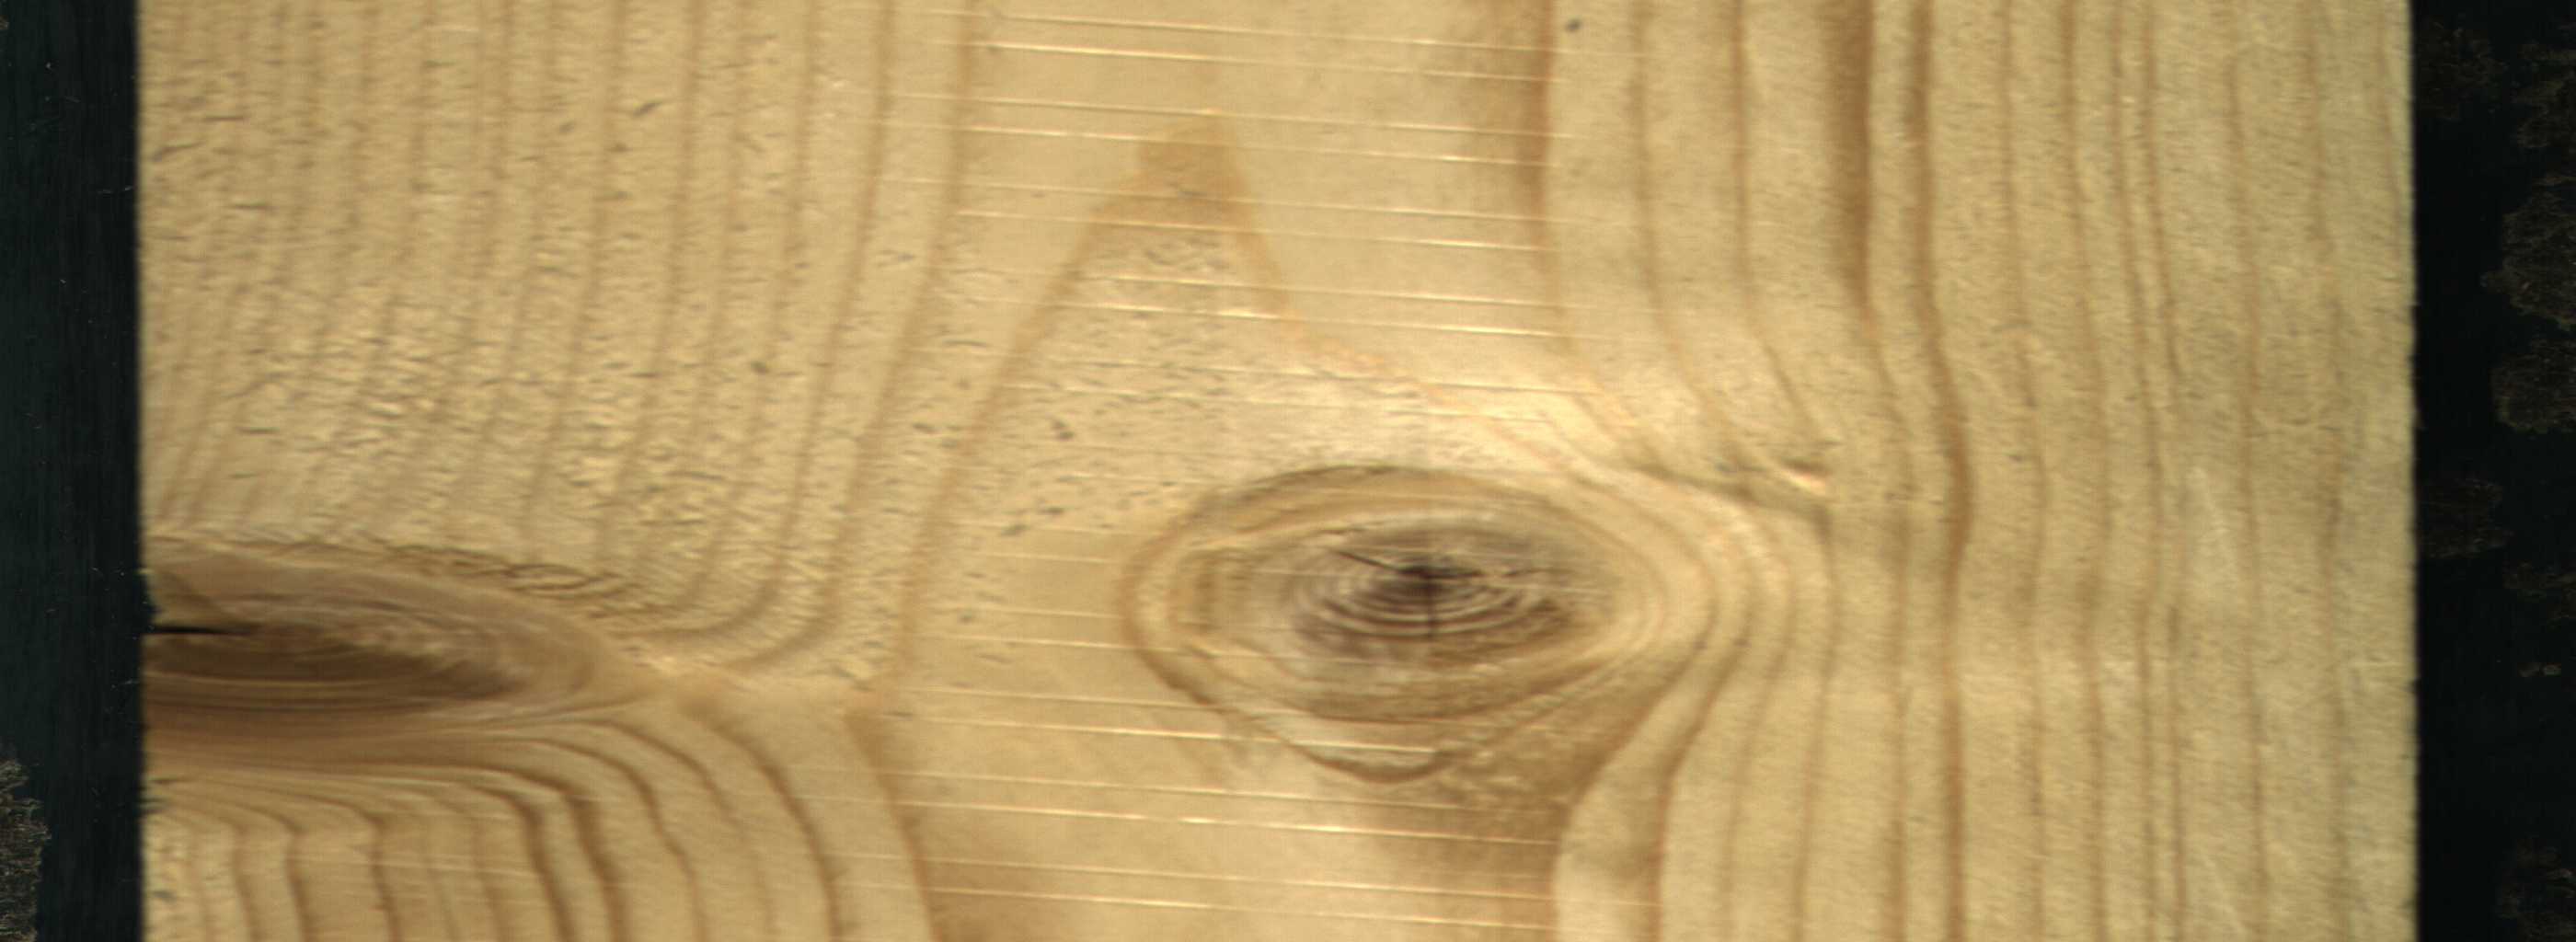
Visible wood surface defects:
knot_with_crack
knot_with_crack